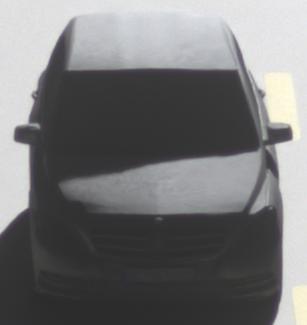
Make: Mercedes-Benz
Model: B 180 BlueEFFICIENCY
Detailed model: B-Class (246)
Model produced from: 2011/11
Model produced until: 2012/10
Doors: 5
Color: gray
Road condition: dry road
Daytime: morning or afternoon
Contrast: high contrast